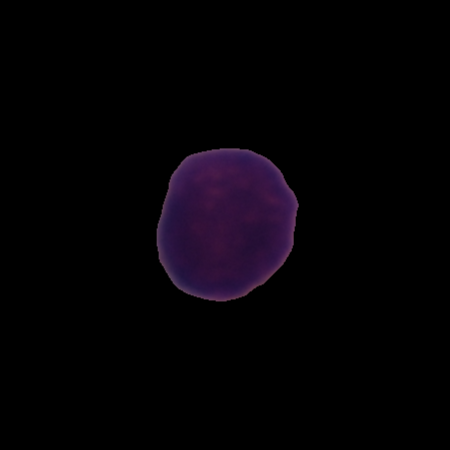
Label: healthy